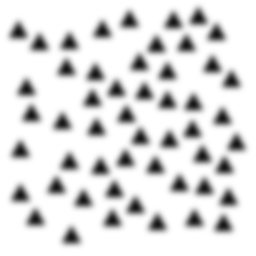
Squares: 0
Triangles: 52
Stars: 0
Total shapes: 52